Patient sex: M
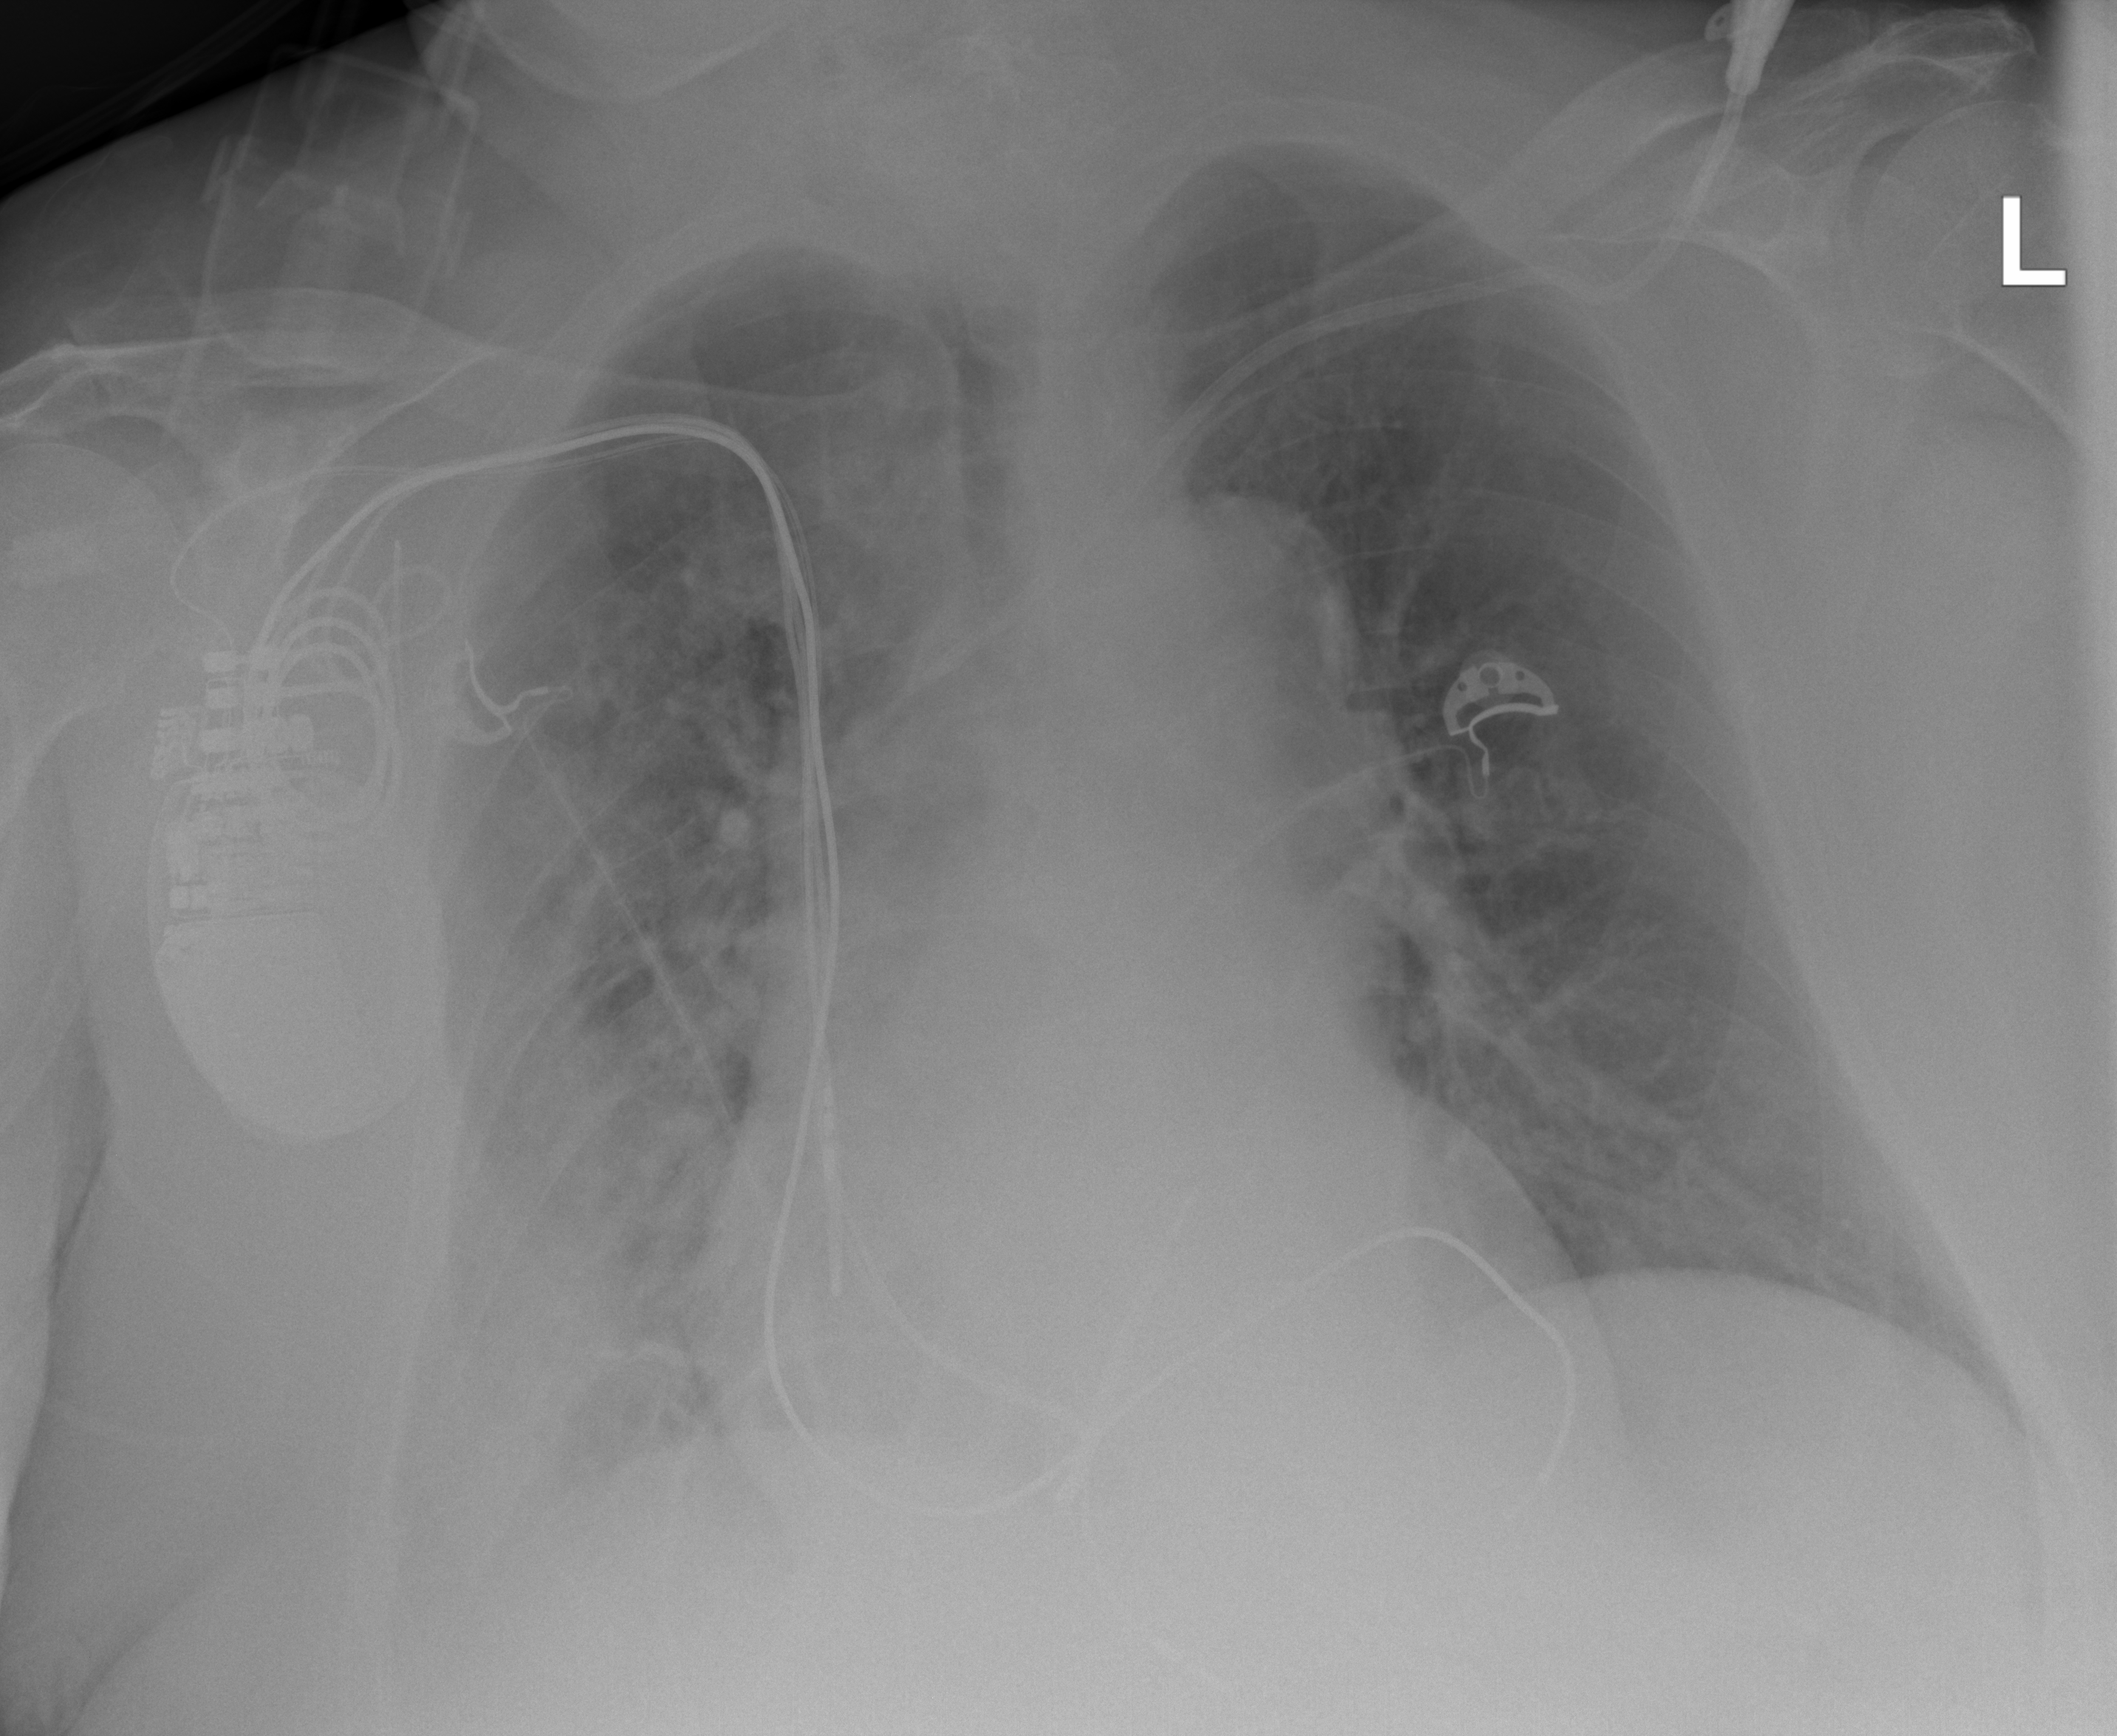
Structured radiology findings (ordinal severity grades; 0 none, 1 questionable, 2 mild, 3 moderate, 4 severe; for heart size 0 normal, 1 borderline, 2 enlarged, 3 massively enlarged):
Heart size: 2
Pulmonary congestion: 2
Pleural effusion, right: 3
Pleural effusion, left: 0
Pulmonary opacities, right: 3
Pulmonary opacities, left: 0
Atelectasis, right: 4
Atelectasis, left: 0